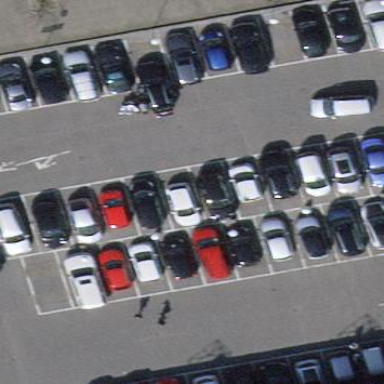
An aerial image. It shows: Parking space.